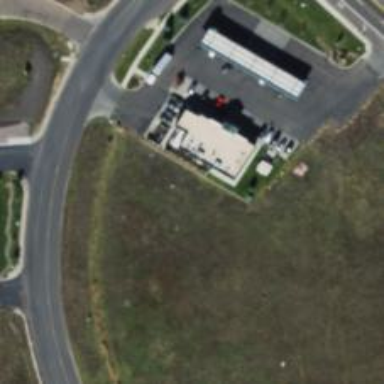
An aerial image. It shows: Convenience shop.